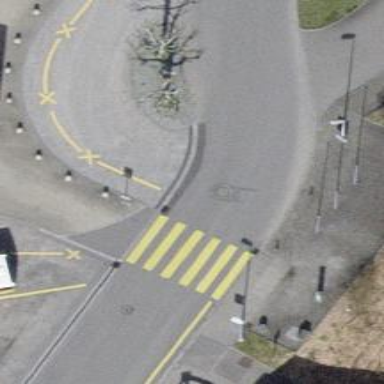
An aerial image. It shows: Uncontrolled zebra crossing on the road.